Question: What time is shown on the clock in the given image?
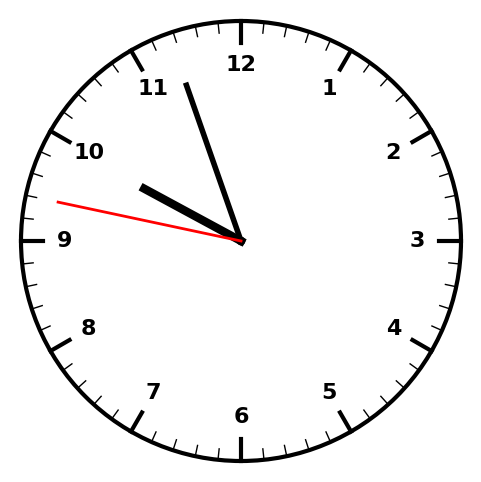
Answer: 09:56:47